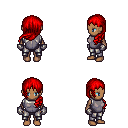
a pixel art fantasy rpg character, female body template, human, dark skin, steel chest armor, metal pants, red left-swept hairstyle, metal gloves, four views (front, back, left, right), 2x2 character sprite sheet, small pixel art, hard edges, no anti-aliasing